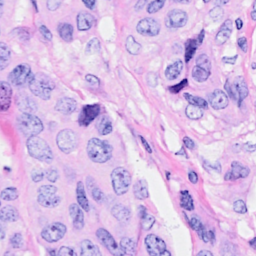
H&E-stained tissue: Breast